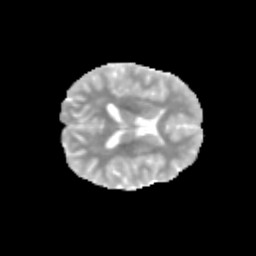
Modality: MD
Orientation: axial
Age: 12
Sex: female
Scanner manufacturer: siemens
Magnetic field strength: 3 T
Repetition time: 3.8 s
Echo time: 0.07 s